Interaction volume radius: 5 \u00c5
Interaction volume height: 15 \u00c5
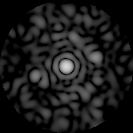
Disorder parameter: 0.8443